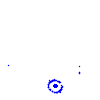
Particle: kaon